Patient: sex M, age 29
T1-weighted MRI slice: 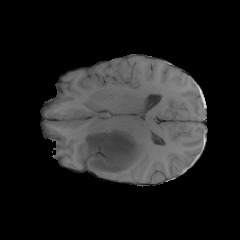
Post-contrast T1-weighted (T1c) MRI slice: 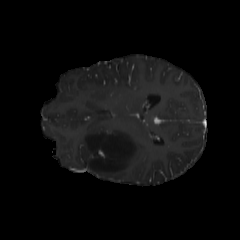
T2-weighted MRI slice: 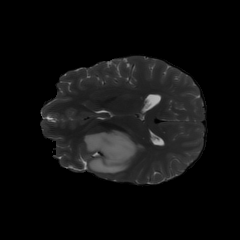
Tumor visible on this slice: yes
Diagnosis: Astrocytoma, IDH-mutant
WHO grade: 4